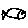
Label: fish